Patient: sex M, age 67
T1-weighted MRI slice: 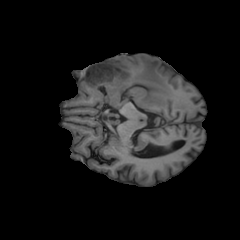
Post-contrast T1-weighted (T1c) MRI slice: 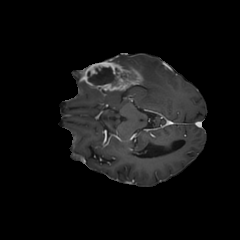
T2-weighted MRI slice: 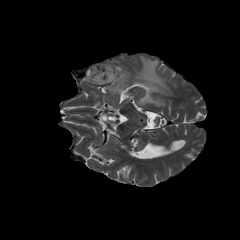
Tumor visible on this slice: yes
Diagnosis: Glioblastoma, IDH-wildtype
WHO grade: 4